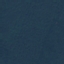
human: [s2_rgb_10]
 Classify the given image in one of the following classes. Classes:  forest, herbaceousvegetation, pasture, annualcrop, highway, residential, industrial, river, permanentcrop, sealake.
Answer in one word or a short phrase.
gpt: Forest